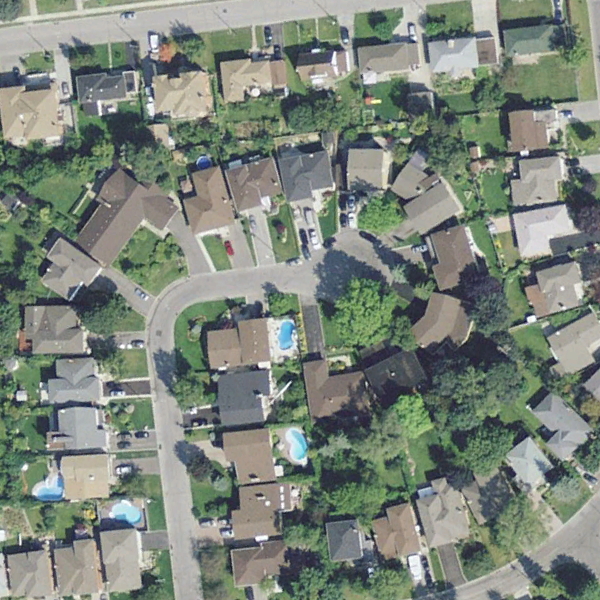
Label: DenseResidential